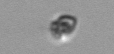
Label: Heterocapsa_rotundata